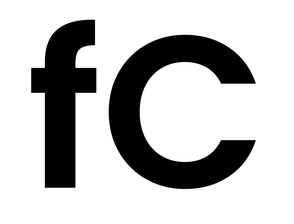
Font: Poppins-SemiBold